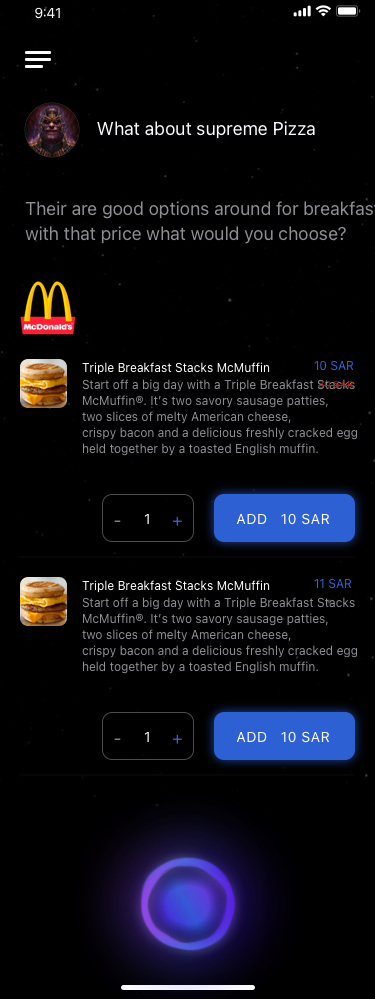
Text in this UI design:
Their are good options around for breakfast
with that price what would you choose?
Triple Breakfast Stacks McMuffin
Start off a big day with a Triple Breakfast Stacks
McMuffin®. It’s two savory sausage patties,
two slices of melty American cheese,
crispy bacon and a delicious freshly cracked egg
held together by a toasted English muffin. 
10 SAR
30 SAR
1
-
+
ADD   10 SAR
Triple Breakfast Stacks McMuffin
Start off a big day with a Triple Breakfast Stacks
McMuffin®. It’s two savory sausage patties,
two slices of melty American cheese,
crispy bacon and a delicious freshly cracked egg
held together by a toasted English muffin. 
11 SAR
1
-
+
ADD   10 SAR
What about supreme Pizza